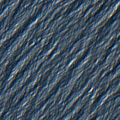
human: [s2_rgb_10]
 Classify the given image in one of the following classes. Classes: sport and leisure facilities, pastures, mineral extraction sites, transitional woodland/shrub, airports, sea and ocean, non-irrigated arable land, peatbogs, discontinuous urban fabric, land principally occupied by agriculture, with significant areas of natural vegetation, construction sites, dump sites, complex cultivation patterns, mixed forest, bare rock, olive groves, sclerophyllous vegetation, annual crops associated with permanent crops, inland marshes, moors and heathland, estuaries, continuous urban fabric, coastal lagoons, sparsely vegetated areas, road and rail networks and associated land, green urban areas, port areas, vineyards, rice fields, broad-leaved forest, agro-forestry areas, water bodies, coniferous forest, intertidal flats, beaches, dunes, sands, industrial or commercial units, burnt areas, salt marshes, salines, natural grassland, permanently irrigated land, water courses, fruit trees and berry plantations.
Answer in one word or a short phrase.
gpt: continuous urban fabric